Question: I am trying to show an image inside my e-mail. But that image is not getting displayed. I am using base64 string, which I am fetching from S3 bucket.
I am able to get email in inbox, but only thing image is not working when passing url, if directly using base64 hard coded string in html its working.
I need to fetch image from s3 and that image should be inline with email.
'''
"use strict";
const fs = require("fs");
const path = require("path")
const Handlebars = require('handlebars');
const {SESClient, sendEmailCommand} = require("@aws-sdk/client-ses");
const {S3Client, GetObjectCommand} = require("@aws-sdk/client-s3");
let S3=null, SES=null;
const streamToBuffer = async(stream) =>{
return new Promise((resolve, reject) =>{
const chunks = [];
stream.on("data", (chunk) =>{chunks.push(chunk)});
stream.on("error", reject);
stream.on("end", () =>{resolve(Buffer.conact(chunks))});
})
}
export.handler = async(event) =>{
if(S3 === null){
S3 = new S3Client ({region: MY_REGION})
}
if(SES === null){
SES = new SESClient ({region: MY_REGION})
}
try{
let deatils = event.detail.fullDocument;
let imageKey = '${deatils.dir}/myimage.png';
let imageFileFromS3 = await S3.send(
new GetObjectCommand({
Bucket: MY_BUCKET_NAME, key: imageKey
}))
let imageFileBuffer = await streamToBuffer(imageFileFromS3.Body)
let bufferToBase64 = imageFileBuffer.toString("base64");
const emailSubject = "Hey!! Test mail with image";
const emailData = {
Name: "Email Tester"
ImageSrc: 'data:image/png;base64, ${bufferToBase64}'
}
let htmlTemplate = Handlebars.complie(fs.readFileSync(path.join(__dirname, 'templateSrc', email.html)).toString())
let textTemplate = Handlebars.complie(fs.readFileSync(path.join(__dirname, 'templateSrc', email.txt)).toString())
let emailResult = await SES.send( new SendEmailCommand({
Source: "Source_test@email.com", //dummy email for now
Destination :{
ToAddress: ["to_test@email.com"] // dummy address
},
Message: {
Subject: {
Charset: 'UTF-8',
Data: emailSubject
},
Body: {
Text: {
Charset: 'UTF-8',
Data: textTemplate(emailData)
},
Html:{
Charset: 'UTF-8',
Data: htmlTemplate(emailData)
}
}
}
}))
return emailResult
}catch(error){
console.log(error)
}
}
'''
'''
email.txt
Dear {{Name}}
Thanks for asking images on email.
Please find your requested images below
Face image
Bus image
-----Thanks
'''
'''
Email.html
<h1>Dear {{Name}}</h1>
<p>Thanks for asking images on email.</p>
<p>Please find your requested image below</p>
<p>face Image</p>
<img src={{ImageSrc}} />
<p>Bus Image</p>
<img src="data:image/gif;base64,R0lGODlhPQBEAPeoAJosM//AwO/AwHVYZ/z595kzAP/s7P+goOXMv8+fhw/v739/f+8PD98fH/8mJl+fn/9ZWb8/PzWlwv///6wWGbImAPgTEMImIN9gUFCEm/gDALULDN8PAD6atYdCTX9gUNKlj8wZAKUsAOzZz+UMAOsJAP/Z2ccMDA8PD/95eX5NWvsJCOVNQPtfX/8zM8+QePLl38MGBr8JCP+zs9myn/8GBqwpAP/GxgwJCPny78lzYLgjAJ8vAP9fX/+MjMUcAN8zM/9wcM8ZGcATEL+QePdZWf/29uc/P9cmJu9MTDImIN+/r7+/vz8/P8VNQGNugV8AAF9fX8swMNgTAFlDOICAgPNSUnNWSMQ5MBAQEJE3QPIGAM9AQMqGcG9vb6MhJsEdGM8vLx8fH98AANIWAMuQeL8fABkTEPPQ0OM5OSYdGFl5jo+Pj/+pqcsTE78wMFNGQLYmID4dGPvd3UBAQJmTkP+8vH9QUK+vr8ZWSHpzcJMmILdwcLOGcHRQUHxwcK9PT9DQ0O/v70w5MLypoG8wKOuwsP/g4P/Q0IcwKEswKMl8aJ9fX2xjdOtGRs/Pz+Dg4GImIP8gIH0sKEAwKKmTiKZ8aB/f39Wsl+LFt8dgUE9PT5x5aHBwcP+AgP+WltdgYMyZfyywz78AAAAAAAD///8AAP9mZv///wAAAAAAAAAAAAAAAAAAAAAAAAAAAAAAAAAAAAAAAAAAAAAAAAAAAAAAAAAAAAAAAAAAAAAAAAAAAAAAAAAAAAAAAAAAAAAAAAAAAAAAAAAAAAAAAAAAAAAAAAAAAAAAAAAAAAAAAAAAAAAAAAAAAAAAAAAAAAAAAAAAAAAAAAAAAAAAAAAAAAAAAAAAAAAAAAAAAAAAAAAAAAAAAAAAAAAAAAAAAAAAAAAAAAAAAAAAAAAAAAAAAAAAAAAAAAAAAAAAAAAAAAAAAAAAAAAAAAAAAAAAAAAAAAAAAAAAAAAAAAAAAAAAAAAAAAAAAAAAAAAAAAAAAAAAAAAAAAAAAAAAAAAAACH5BAEAAKgALAAAAAA9AEQAAAj/AFEJHEiwoMGDCBMqXMiwocAbBww4nEhxoYkUpzJGrMixogkfGUNqlNixJEIDB0SqHGmyJSojM1bKZOmyop0gM3Oe2liTISKMOoPy7GnwY9CjIYcSRYm0aVKSLmE6nfq05QycVLPuhDrxBlCtYJUqNAq2bNWEBj6ZXRuyxZyDRtqwnXvkhACDV+euTeJm1Ki7A73qNWtFiF+/gA95Gly2CJLDhwEHMOUAAuOpLYDEgBxZ4GRTlC1fDnpkM+fOqD6DDj1aZpITp0dtGCDhr+fVuCu3zlg49ijaokTZTo27uG7Gjn2P+hI8+PDPERoUB318bWbfAJ5sUNFcuGRTYUqV/3ogfXp1rWlMc6awJjiAAd2fm4ogXjz56aypOoIde4OE5u/F9x199dlXnnGiHZWEYbGpsAEA3QXYnHwEFliKAgswgJ8LPeiUXGwedCAKABACCN+EA1pYIIYaFlcDhytd51sGAJbo3onOpajiihlO92KHGaUXGwWjUBChjSPiWJuOO/LYIm4v1tXfE6J4gCSJEZ7YgRYUNrkji9P55sF/ogxw5ZkSqIDaZBV6aSGYq/lGZplndkckZ98xoICbTcIJGQAZcNmdmUc210hs35nCyJ58fgmIKX5RQGOZowxaZwYA+JaoKQwswGijBV4C6SiTUmpphMspJx9unX4KaimjDv9aaXOEBteBqmuuxgEHoLX6Kqx+yXqqBANsgCtit4FWQAEkrNbpq7HSOmtwag5w57GrmlJBASEU18ADjUYb3ADTinIttsgSB1oJFfA63bduimuqKB1keqwUhoCSK374wbujvOSu4QG6UvxBRydcpKsav++Ca6G8A6Pr1x2kVMyHwsVxUALDq/krnrhPSOzXG1lUTIoffqGR7Goi2MAxbv6O2kEG56I7CSlRsEFKFVyovDJoIRTg7sugNRDGqCJzJgcKE0ywc0ELm6KBCCJo8DIPFeCWNGcyqNFE06ToAfV0HBRgxsvLThHn1oddQMrXj5DyAQgjEHSAJMWZwS3HPxT/QMbabI/iBCliMLEJKX2EEkomBAUCxRi42VDADxyTYDVogV+wSChqmKxEKCDAYFDFj4OmwbY7bDGdBhtrnTQYOigeChUmc1K3QTnAUfEgGFgAWt88hKA6aCRIXhxnQ1yg3BCayK44EWdkUQcBByEQChFXfCB776aQsG0BIlQgQgE8qO26X1h8cEUep8ngRBnOy74E9QgRgEAC8SvOfQkh7FDBDmS43PmGoIiKUUEGkMEC/PJHgxw0xH74yx/3XnaYRJgMB8obxQW6kL9QYEJ0FIFgByfIL7/IQAlvQwEpnAC7DtLNJCKUoO/w45c44GwCXiAFB/OXAATQryUxdN4LfFiwgjCNYg+kYMIEFkCKDs6PKAIJouyGWMS1FSKJOMRB/BoIxYJIUXFUxNwoIkEKPAgCBZSQHQ1A2EWDfDEUVLyADj5AChSIQW6gu10bE/JG2VnCZGfo4R4d0sdQoBAHhPjhIB94v/wRoRKQWGRHgrhGSQJxCS+0pCZbEhAAOw==">
//This image is working
<p>-------Thanks</p>
'''

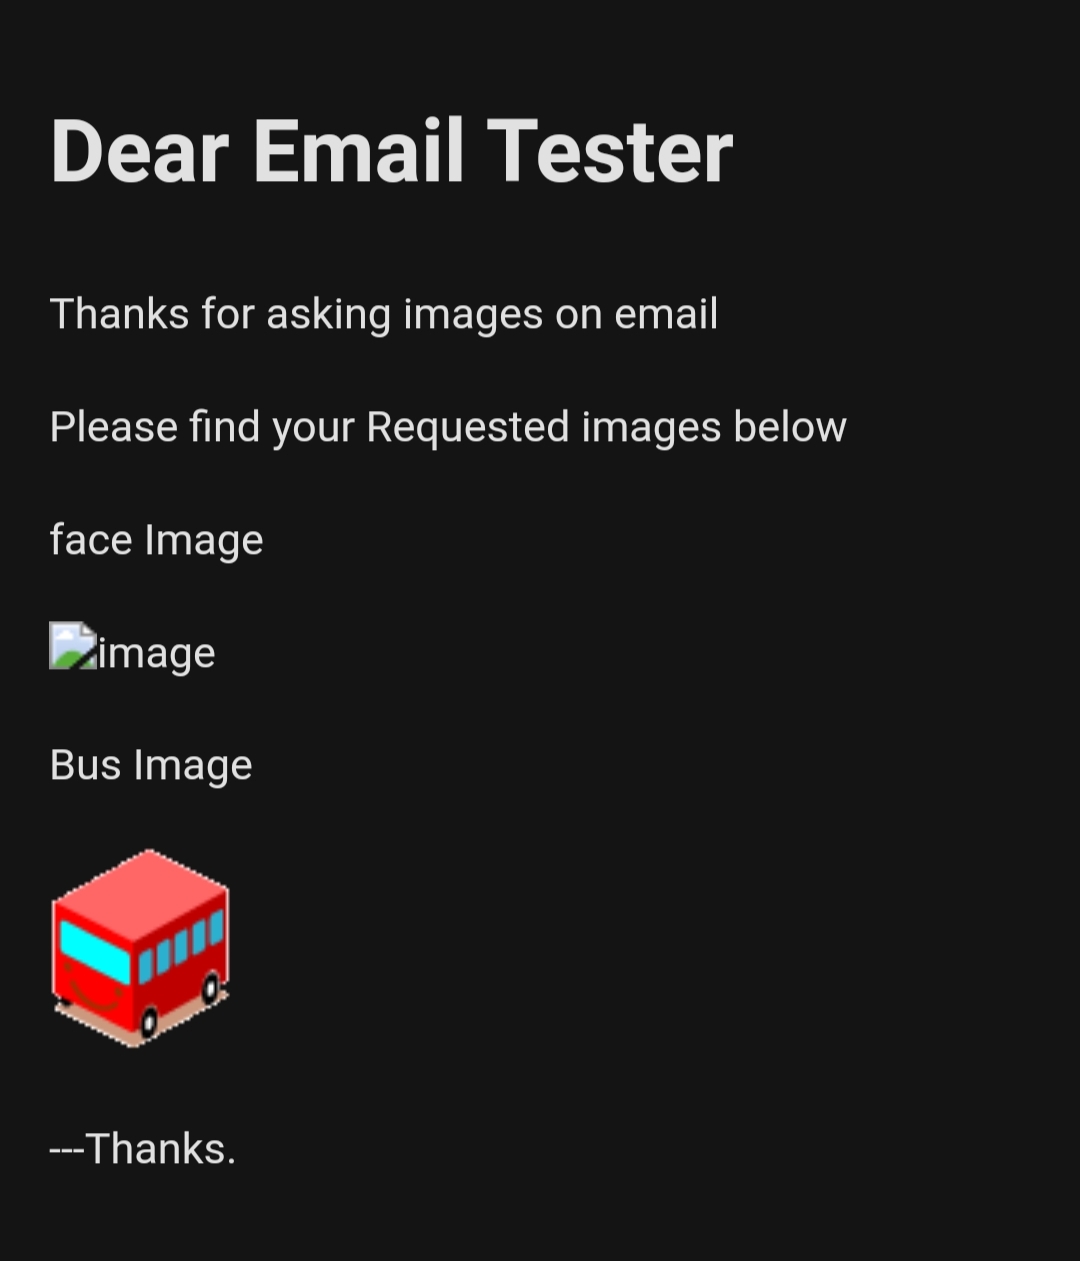
Answer: I have just resolved this issue...
So I thought, about posting answer for others help.
The root cause of this was- large size of my buffer response form S3, and email only supports 128MB data, as I found in cloud watch logs ( I can comment about AWS SES only, not sure about other email clients)
So the ultimate solution for my problem is just to resize the buffer response, which we are getting from S2.
So I have used sharp <URL>
And add these line in index.js
//Here I will resize the image
const resizedImageFileBuffer =
await sharp(imageFileBuffer)
.resize ({
width:200,
height:200,
fit: 'contain'
})
.toFormat('png')
.png({
quality:100,
compressionLevel: 6
})
.toBuffer()
//Now we will convert resized buffer to base64
let bufferToBase64 =
resizedImageFileBuffer.toString("base64");